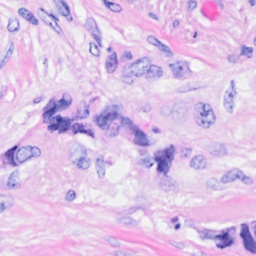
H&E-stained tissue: Breast